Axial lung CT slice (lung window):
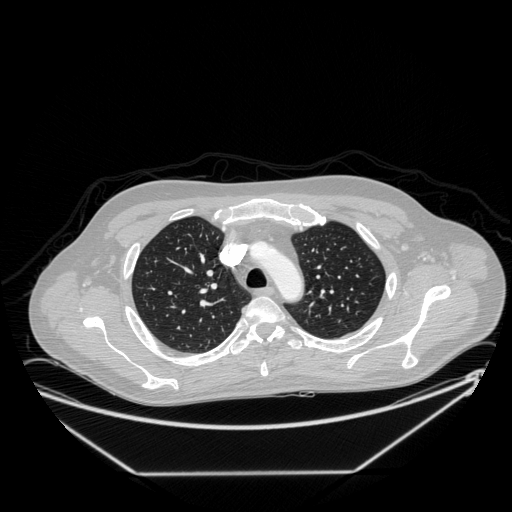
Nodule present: no